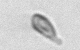
Label: Cryptophyta